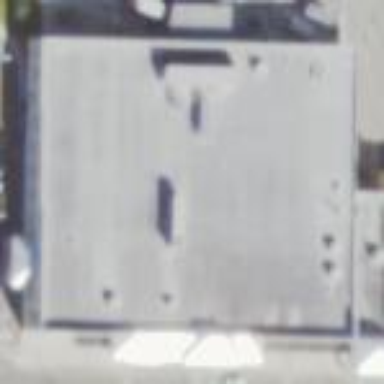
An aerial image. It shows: Supermarket building.